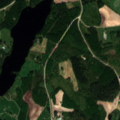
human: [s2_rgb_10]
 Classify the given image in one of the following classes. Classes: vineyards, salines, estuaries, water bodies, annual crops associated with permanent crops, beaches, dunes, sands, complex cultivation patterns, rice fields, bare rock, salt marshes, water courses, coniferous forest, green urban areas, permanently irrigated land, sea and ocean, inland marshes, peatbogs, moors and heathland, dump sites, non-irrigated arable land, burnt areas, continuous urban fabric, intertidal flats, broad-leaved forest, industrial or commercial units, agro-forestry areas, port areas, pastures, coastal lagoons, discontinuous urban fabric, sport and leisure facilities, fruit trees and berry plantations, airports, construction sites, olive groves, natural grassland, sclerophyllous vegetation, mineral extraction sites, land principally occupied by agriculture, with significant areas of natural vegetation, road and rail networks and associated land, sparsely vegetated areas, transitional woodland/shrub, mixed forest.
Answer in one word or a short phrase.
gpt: non-irrigated arable land, land principally occupied by agriculture, with significant areas of natural vegetation, mixed forest, water bodies